Question: I am doing a website with Joomla 3.1. I use a flash banner which has to be on every page of the main menu. For this, I have created a personalized module in the banner configuration part of Joomla. Here's a picture :

The flash script 'header.swf' is a slide animation of different pictures (where 'custom.xml' contains the path of the images). As you can see, I had to add JavaScript code in personal code section. In this snippet, I call the flash animation with parameters.
My issue is that flash animation only works on the home page.
It also works when I reload this home page. When I try to browse on all others pages (of the main menu), the flash crashes with the following error :
'''
Debugger :
[IOErrorEvent type="ioError" bubbles=false cancelable=false eventPhase=2 text="Error #2032"]
'''
I have not experienced this problem with the older version.
On this version, you will see that flash animation is reloaded fine when you go on another page of the menu. What can I try to resolve this?
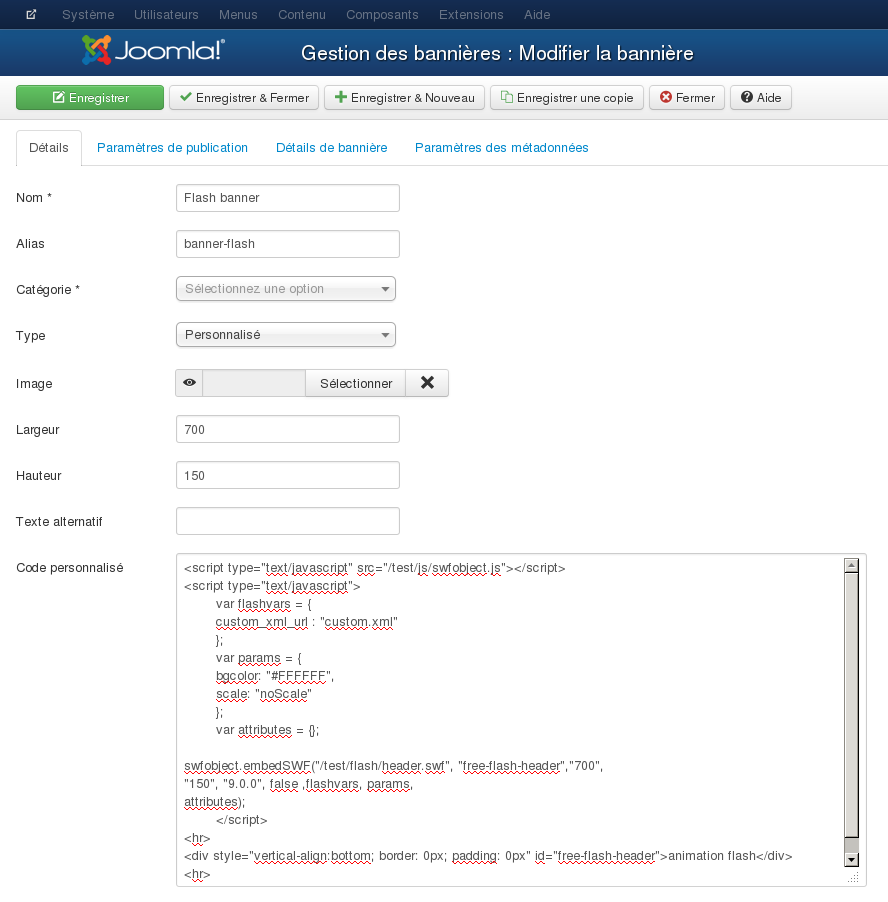
Answer: I have fixed the issue by setting absolute URL for custom.xml because I go into subfolders when I browse on website.